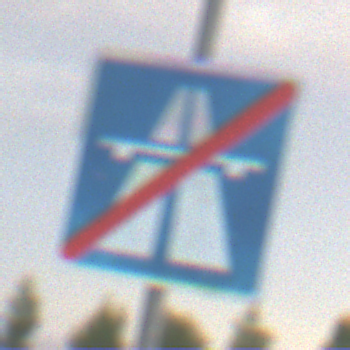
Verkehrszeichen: EndeAutbahn
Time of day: Night
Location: Outdoor (Nature)
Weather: Overcast
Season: NotSpecified
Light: Artificial